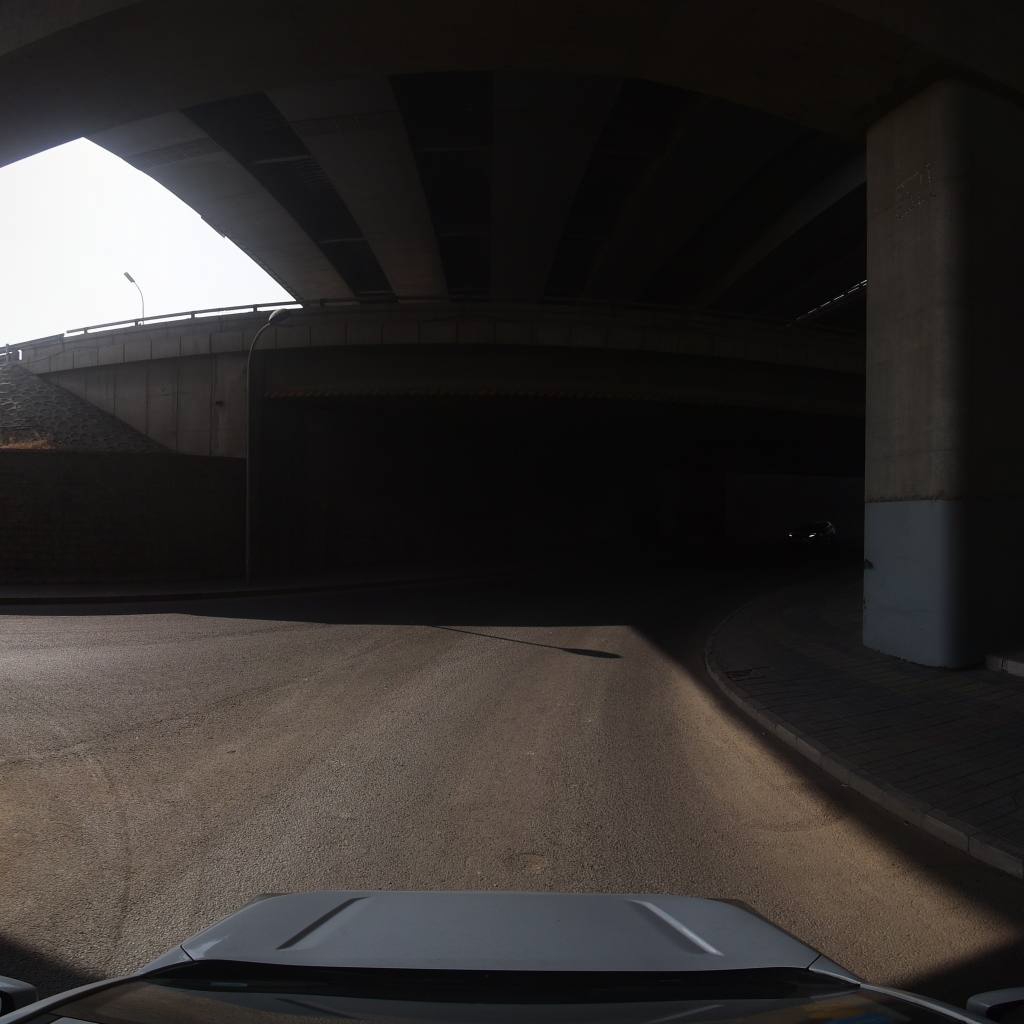
Region: Fengtai
Road damage annotations: longitudinal crack, pothole